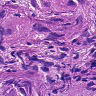
Metastatic tissue present: yes